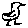
Label: bird